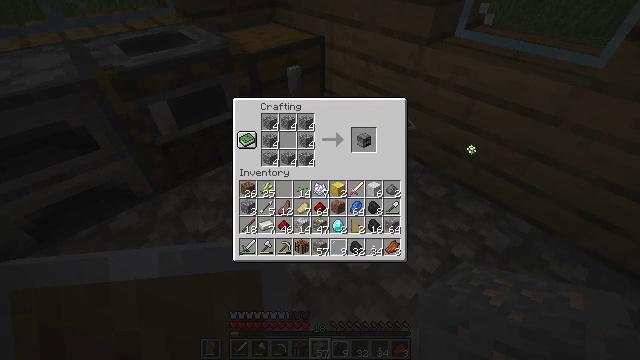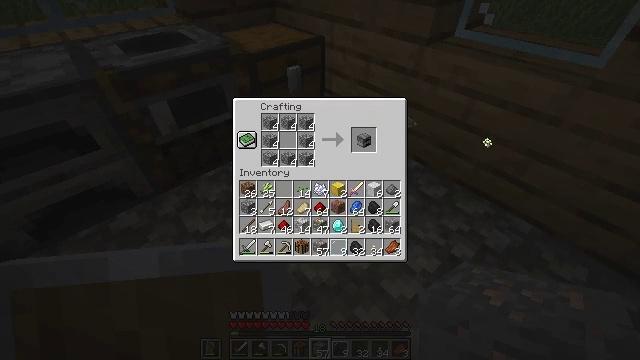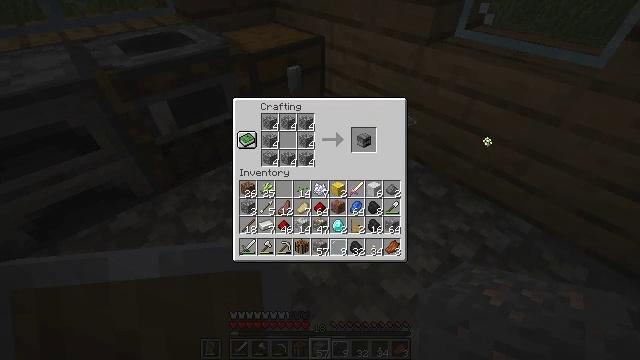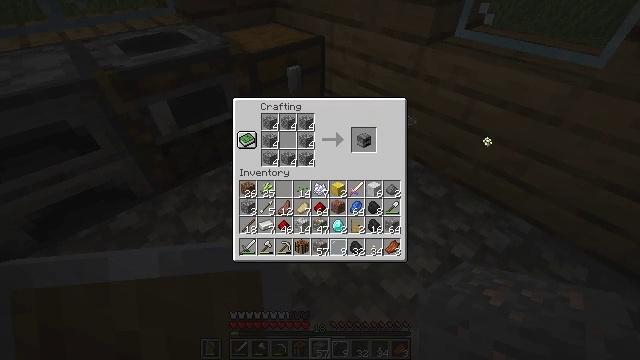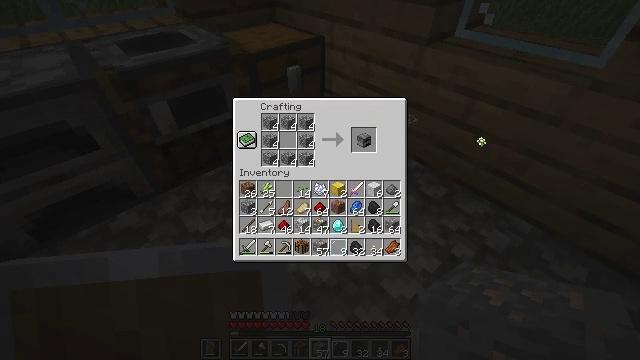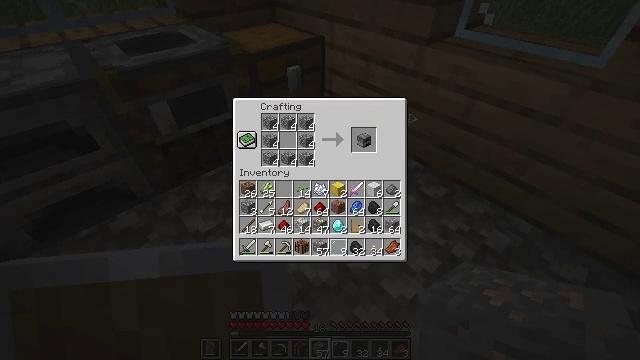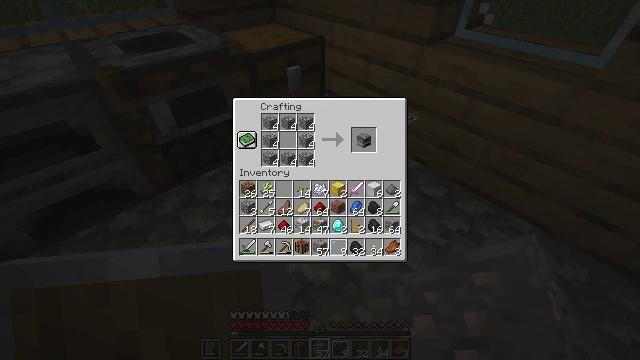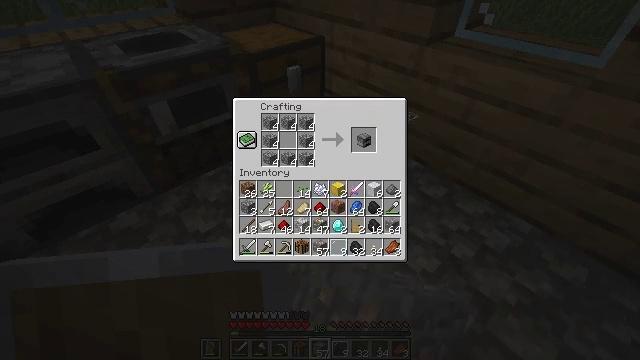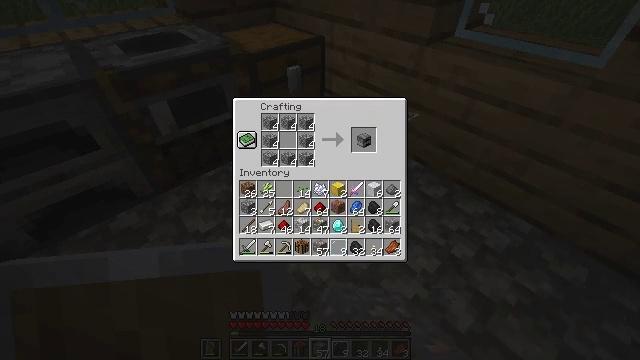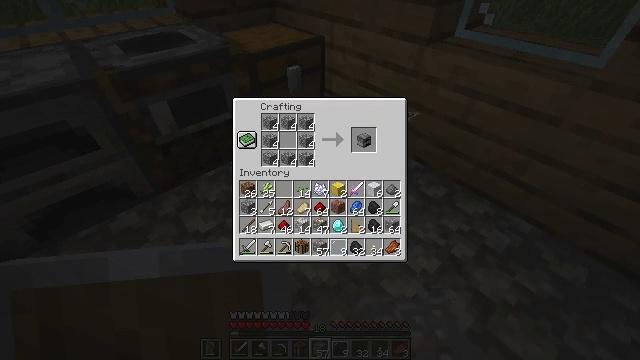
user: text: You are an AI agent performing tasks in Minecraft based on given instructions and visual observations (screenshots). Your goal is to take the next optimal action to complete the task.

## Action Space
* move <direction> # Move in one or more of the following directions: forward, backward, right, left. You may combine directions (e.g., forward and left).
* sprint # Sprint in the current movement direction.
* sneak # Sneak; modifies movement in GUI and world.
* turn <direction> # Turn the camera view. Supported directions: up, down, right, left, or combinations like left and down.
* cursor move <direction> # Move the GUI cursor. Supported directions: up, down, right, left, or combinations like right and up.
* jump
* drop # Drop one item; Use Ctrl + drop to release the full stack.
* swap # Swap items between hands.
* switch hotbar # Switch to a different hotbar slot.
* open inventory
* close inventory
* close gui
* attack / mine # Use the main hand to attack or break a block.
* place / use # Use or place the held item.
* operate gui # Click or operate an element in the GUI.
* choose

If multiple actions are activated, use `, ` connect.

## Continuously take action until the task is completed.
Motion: motion action
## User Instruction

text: Drop an azure bluet.
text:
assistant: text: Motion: cursor move right and up
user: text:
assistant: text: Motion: operate gui
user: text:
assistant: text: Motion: operate gui
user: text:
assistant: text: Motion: operate gui
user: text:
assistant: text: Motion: cursor move left
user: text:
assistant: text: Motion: cursor move left
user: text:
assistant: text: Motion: cursor move left
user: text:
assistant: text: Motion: no_op
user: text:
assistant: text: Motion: sneak
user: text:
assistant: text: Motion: sneak